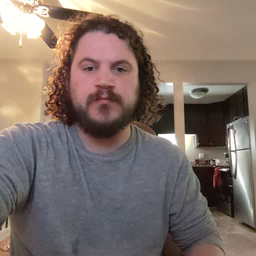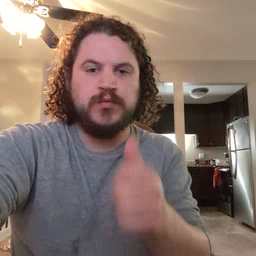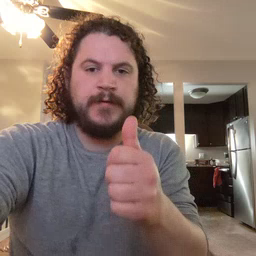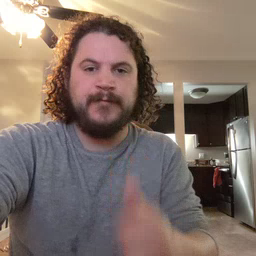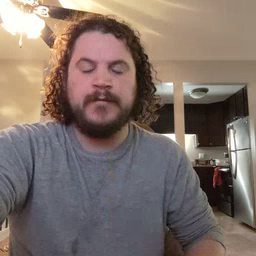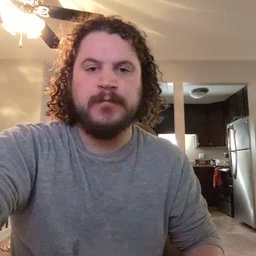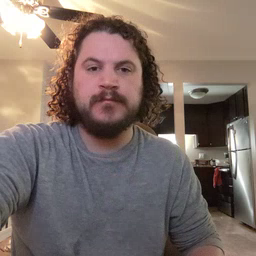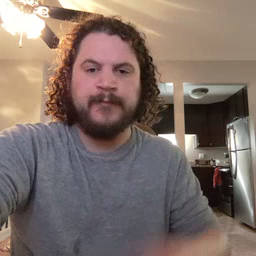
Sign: yourself